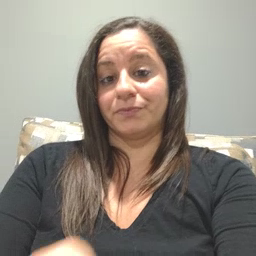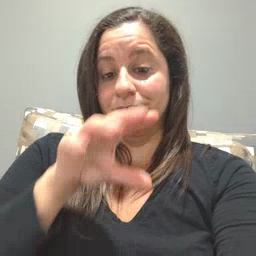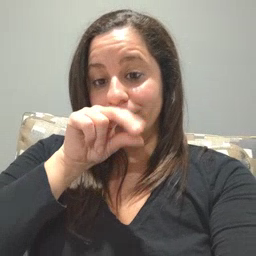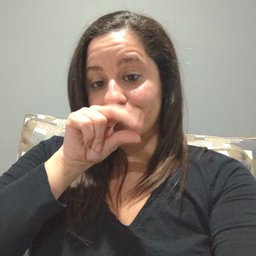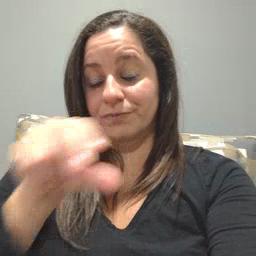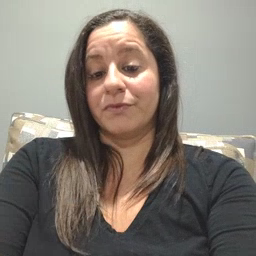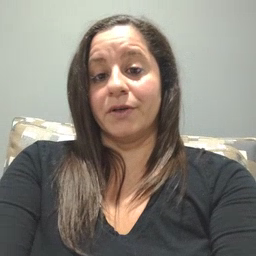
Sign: duck